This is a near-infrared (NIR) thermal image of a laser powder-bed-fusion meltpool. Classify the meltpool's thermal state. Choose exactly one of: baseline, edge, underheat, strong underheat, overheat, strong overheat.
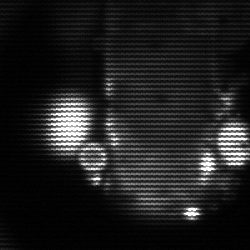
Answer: strong underheat